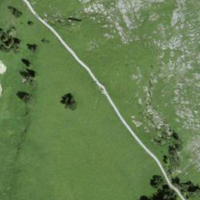
EUNIS habitat code: 26
Species observed at this site:
Allium victorialis
Linaria cannabina
Campanula glomerata
Troglodytes troglodytes
Milvus milvus
Corvus corax
Pyrrhocorax graculus
Falco tinnunculus
Ptyonoprogne rupestris
Carduelis carduelis
Delichon urbicum